Question: I created a new project in Visual Studio which was a Telerik>AppBuilder>Drawer Application. The problem is that it doesn't look like android (not using the android stylesheet) when simulating android nor iOS (not using the iOS stylesheet) when simulating iOS. It is always just a plain gray background.
Found <URL>?
'''
<link href="kendo/styles/kendo.mobile.all.min.css" rel="stylesheet" />
<link href="styles/main.css" rel="stylesheet" />
'''

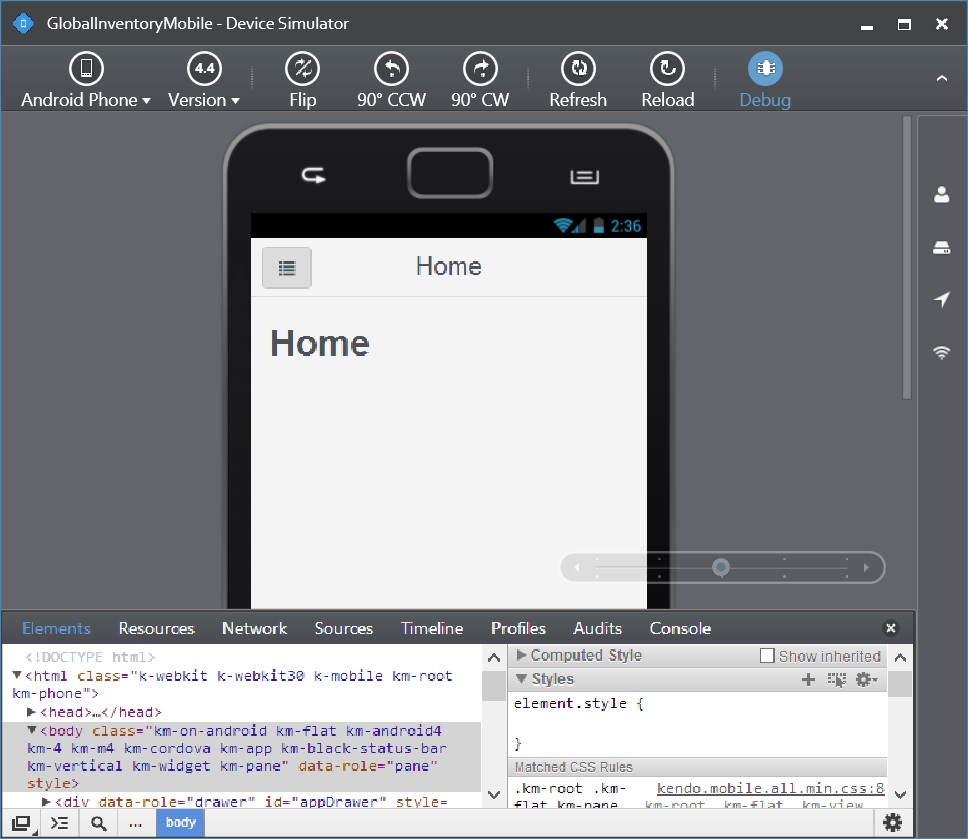
Answer: Check the kendo.mobile.Application init in app.js - probably the flat skin is explicitly set. Just comment/remove the skin: "flat" line.